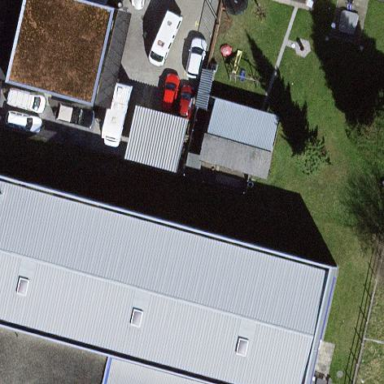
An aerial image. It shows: Industrial building.